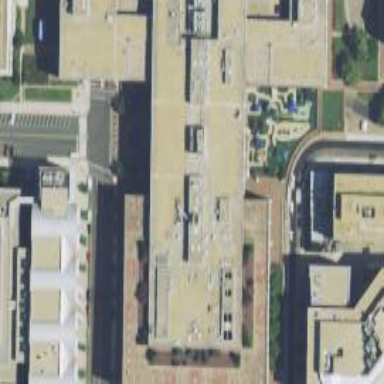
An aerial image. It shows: Government office building.